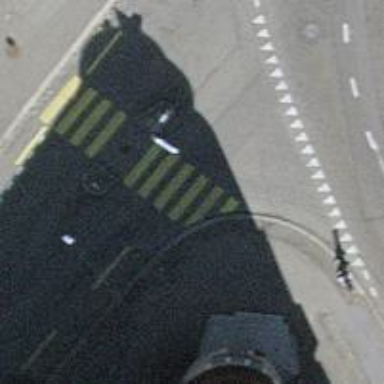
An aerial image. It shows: Marked crossing with pedestrian island.